Aerial crown-view tile of a tropical tree (Barro Colorado Island, Panama), acquired 20250512:
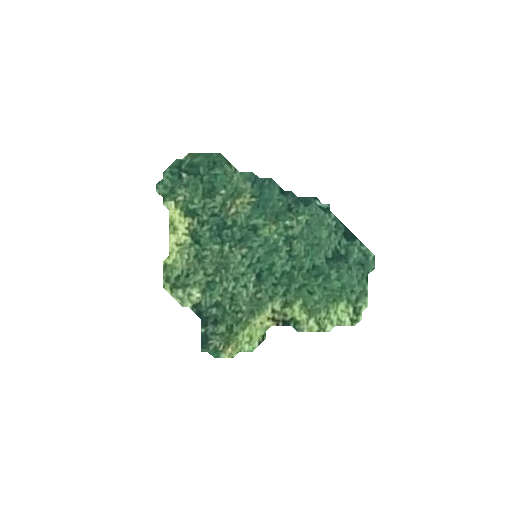
Species: Inga marginata
GBIF accepted scientific name: Inga marginata
Crown area: 42.94 m²